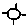
Label: sun